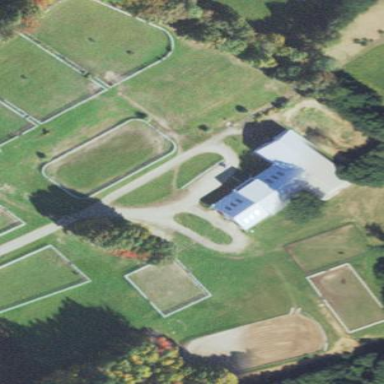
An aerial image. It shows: Stable building.